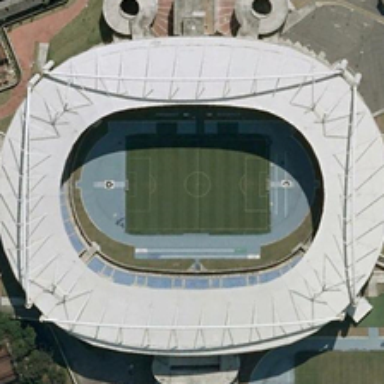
A football field is in the center of a gray stadium shaped like a ring runway .